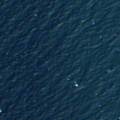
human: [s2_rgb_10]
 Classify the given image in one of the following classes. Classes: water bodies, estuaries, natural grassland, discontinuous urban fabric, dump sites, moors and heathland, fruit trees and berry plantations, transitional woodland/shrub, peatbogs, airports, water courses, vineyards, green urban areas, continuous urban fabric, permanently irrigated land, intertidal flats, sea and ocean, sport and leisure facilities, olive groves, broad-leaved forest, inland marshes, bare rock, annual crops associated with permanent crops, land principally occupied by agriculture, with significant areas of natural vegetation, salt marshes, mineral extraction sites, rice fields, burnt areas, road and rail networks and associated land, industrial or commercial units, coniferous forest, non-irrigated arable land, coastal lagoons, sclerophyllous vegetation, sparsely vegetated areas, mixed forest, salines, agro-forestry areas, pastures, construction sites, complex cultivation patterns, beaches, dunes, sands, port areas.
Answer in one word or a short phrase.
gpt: sea and ocean